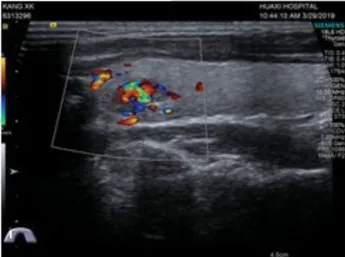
Ultrasound showed a solid hypoechoic and irregularly shaped nodule 13 x 8 x 9 mm in size with microcalcifications, a taller-than-wide shape and suspicious extracapsular extension located in the upper pole of the right thyroid gland. Doppler blood flow signals.
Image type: radiology (ultrasound)